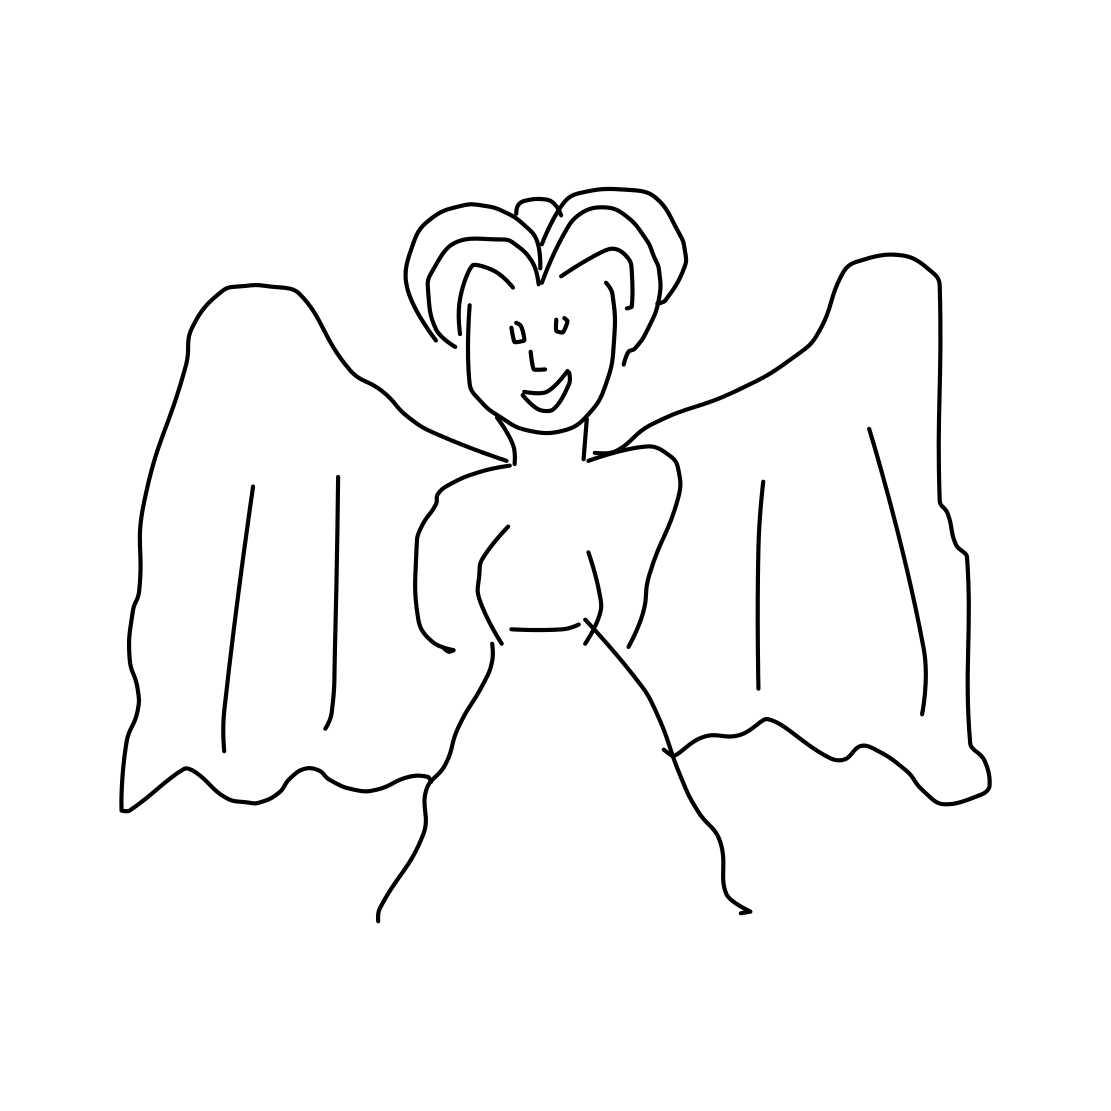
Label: angel